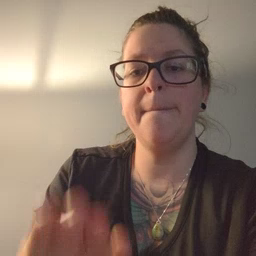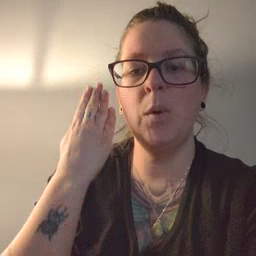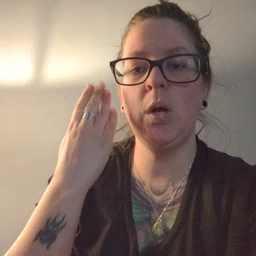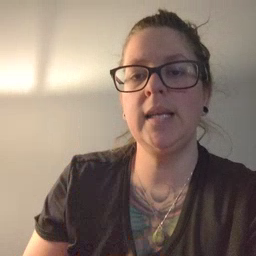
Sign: morning